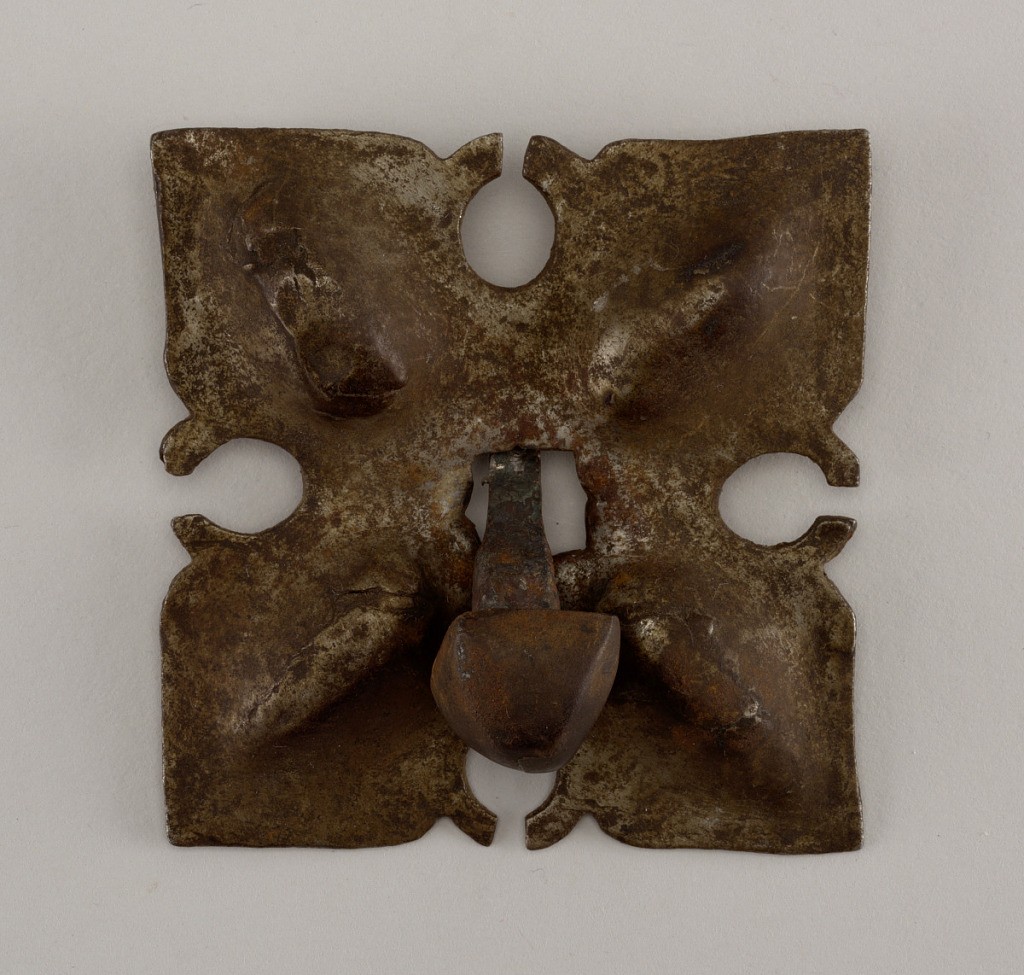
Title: Decorative door boss and nail
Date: ca. 1550–1700
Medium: Steel-plated wrought iron
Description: Square type, pierced and embossed with wrought lines. Quadrant leaf design with bean-shaped embossing on each leaf. Nail with square domed head on square shank.